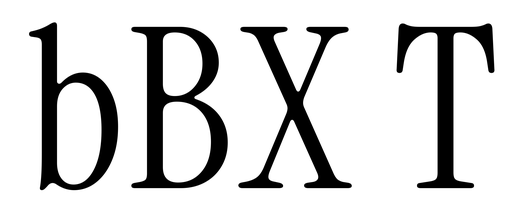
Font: InstrumentSerif-Regular